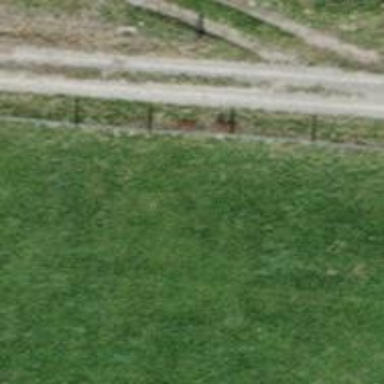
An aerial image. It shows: Hedge barrier.